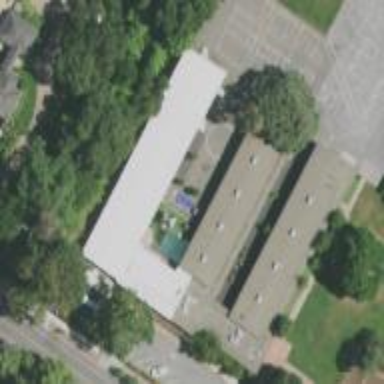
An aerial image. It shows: School building.